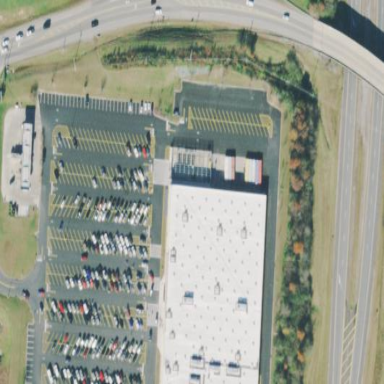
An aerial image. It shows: Supermarket building.